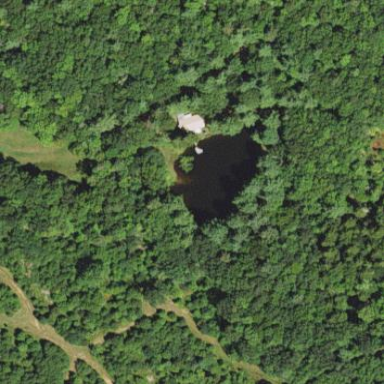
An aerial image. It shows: Pond surrounded by natural water.